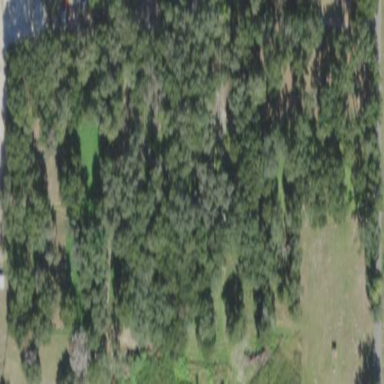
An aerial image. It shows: Orchard.